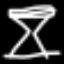
Label: hourglass